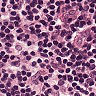
Metastatic tissue present: no